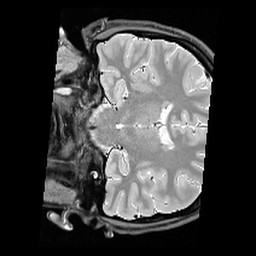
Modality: PDw
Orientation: coronal
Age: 20
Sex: female
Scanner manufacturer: siemens
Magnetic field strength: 3 T
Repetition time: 6.49 s
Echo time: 0.016 s